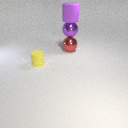
large red metal sphere below large purple metal sphere